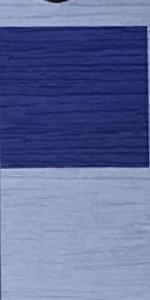
Label: Empty